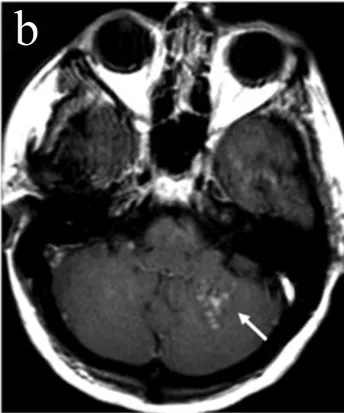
A speckled pattern of contrast enhancement on the post-gadolinium image (arrow.
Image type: radiology (mri)